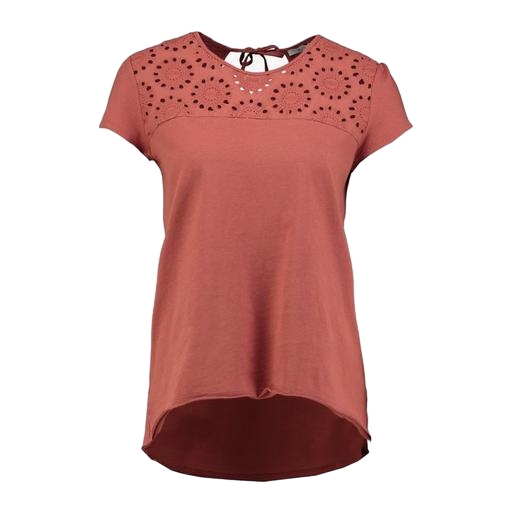
short-sleeve top only macy, lace-yoke t-shirt, multicolor vero moda rust high neck blouse, white background